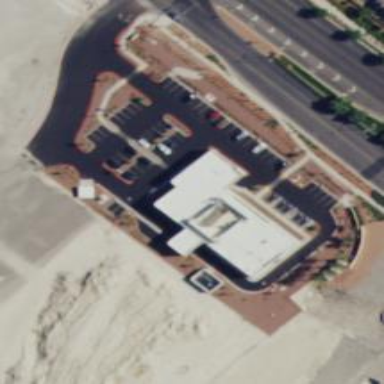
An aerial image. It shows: Clinic building providing healthcare services.